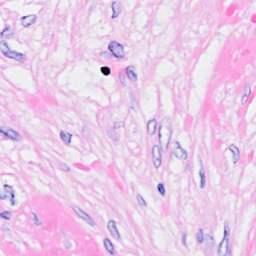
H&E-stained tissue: Breast